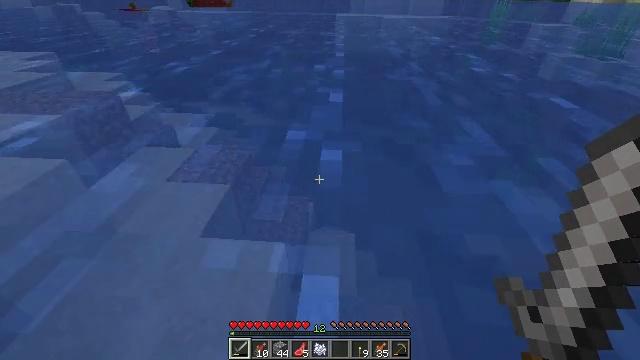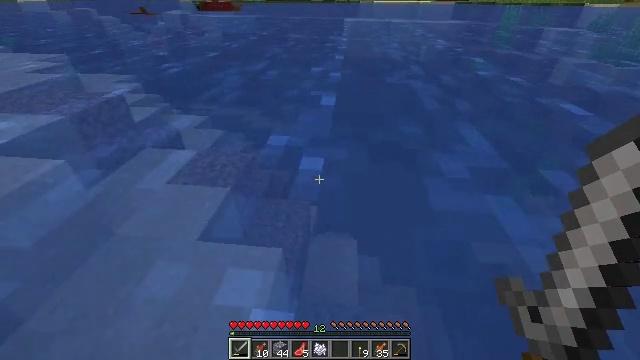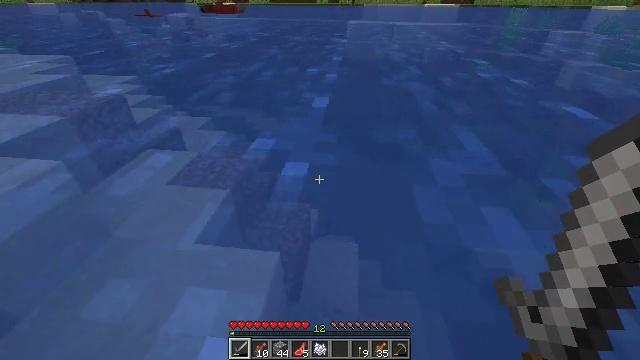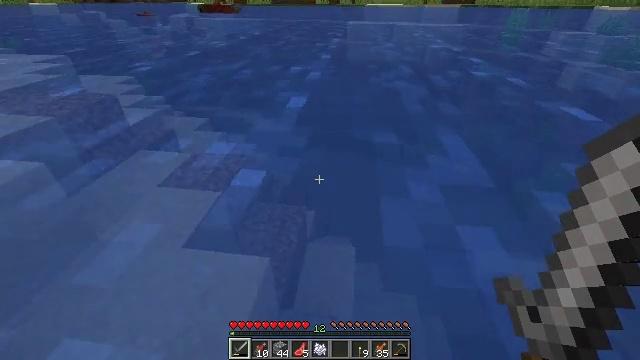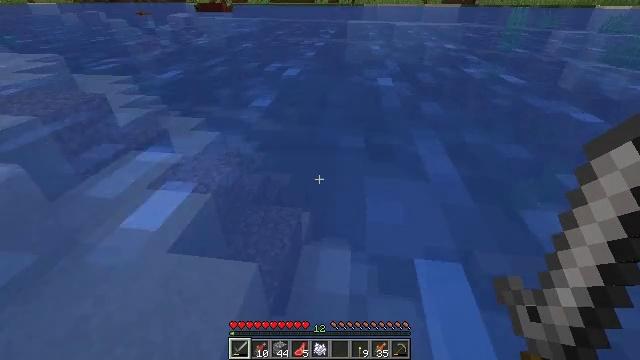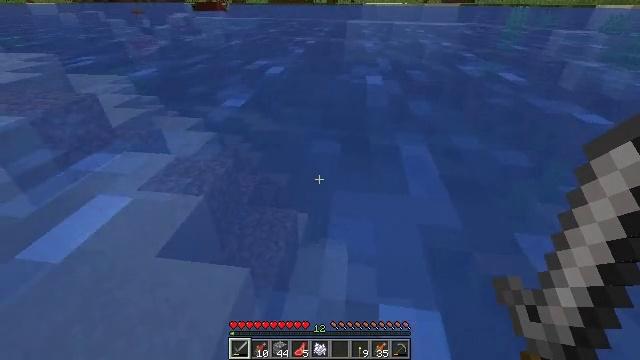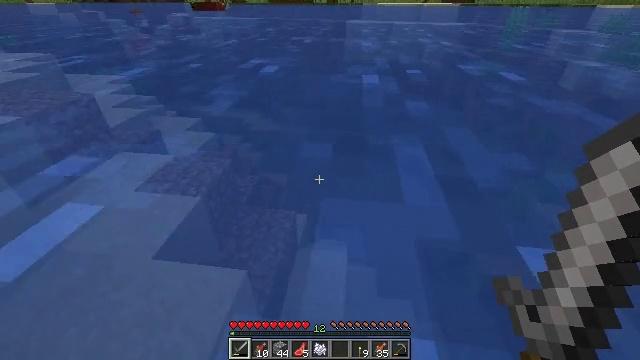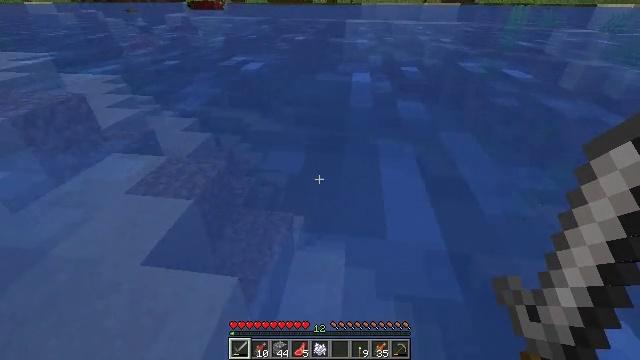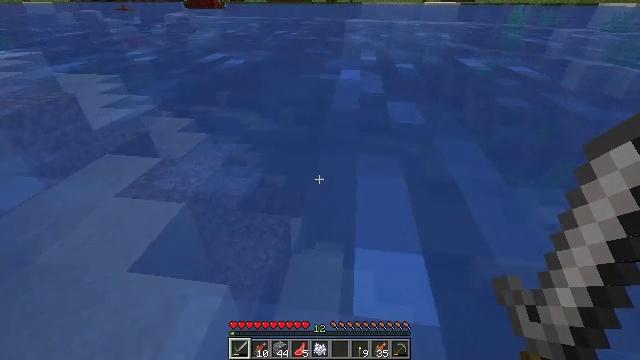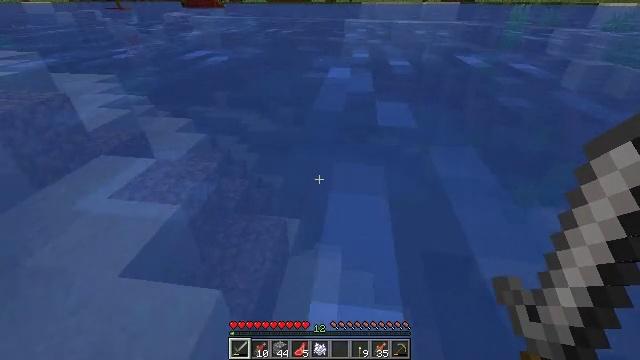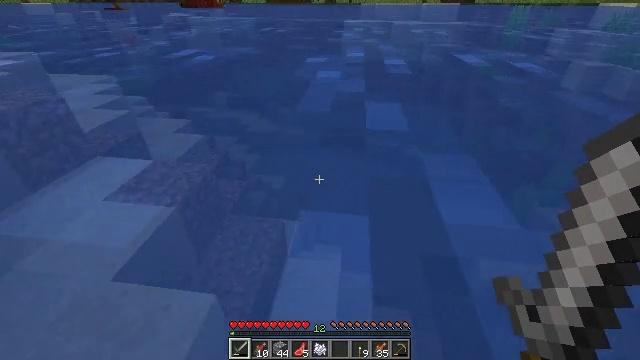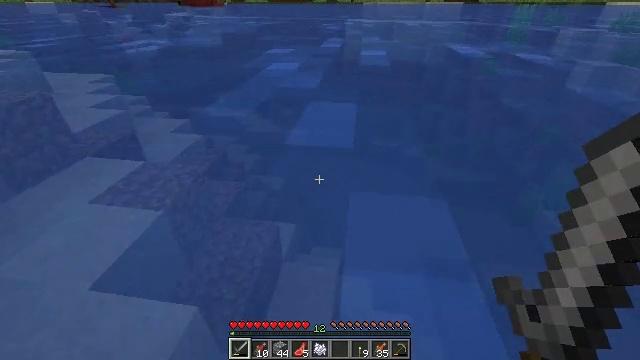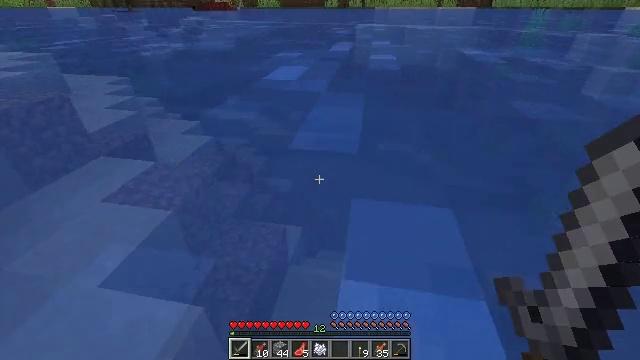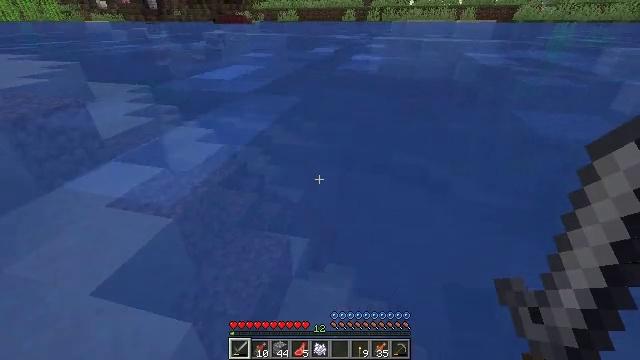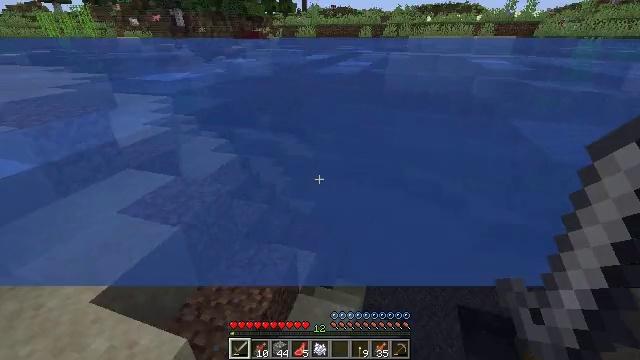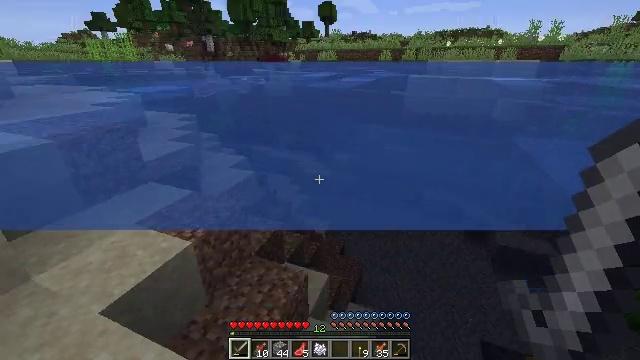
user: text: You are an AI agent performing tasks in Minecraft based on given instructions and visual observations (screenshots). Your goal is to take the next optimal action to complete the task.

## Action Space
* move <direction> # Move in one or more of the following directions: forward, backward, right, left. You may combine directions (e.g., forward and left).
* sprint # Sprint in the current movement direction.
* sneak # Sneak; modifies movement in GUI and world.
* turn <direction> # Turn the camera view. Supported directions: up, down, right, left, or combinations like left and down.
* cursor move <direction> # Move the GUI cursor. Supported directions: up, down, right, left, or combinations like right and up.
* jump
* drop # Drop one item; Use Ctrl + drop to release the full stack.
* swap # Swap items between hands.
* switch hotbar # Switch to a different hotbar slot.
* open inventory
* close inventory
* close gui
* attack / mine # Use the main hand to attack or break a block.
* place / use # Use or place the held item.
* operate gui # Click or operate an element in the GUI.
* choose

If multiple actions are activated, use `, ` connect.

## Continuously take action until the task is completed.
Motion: motion action
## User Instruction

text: Kill aquatic mobs.
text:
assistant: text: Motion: move forward and move right, turn left
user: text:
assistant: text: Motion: move forward and move right
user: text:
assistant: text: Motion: move forward and move right
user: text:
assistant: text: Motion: move forward and move right
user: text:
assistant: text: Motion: move forward
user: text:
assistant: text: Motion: move forward
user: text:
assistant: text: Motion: move forward
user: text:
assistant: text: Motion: move forward and move right
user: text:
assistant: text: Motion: move forward and move right
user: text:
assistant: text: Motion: move forward and move right
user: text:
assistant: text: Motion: move forward and move right
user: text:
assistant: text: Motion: move forward and move right, turn left
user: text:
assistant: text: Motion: move forward and move right, turn left and up
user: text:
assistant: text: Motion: move forward and move right, turn left and up
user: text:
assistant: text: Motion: move forward and move right, turn left and up
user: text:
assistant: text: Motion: move forward and move right, turn left and up
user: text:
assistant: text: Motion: move forward and move right, turn left and up
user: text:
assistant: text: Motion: move forward, turn left and up
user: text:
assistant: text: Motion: move forward, turn left and up
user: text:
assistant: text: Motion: move forward, turn left and up
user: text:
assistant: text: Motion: move forward
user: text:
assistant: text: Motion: move forward, sprint, turn up
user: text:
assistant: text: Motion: move forward, sprint
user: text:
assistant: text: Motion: move forward, sprint
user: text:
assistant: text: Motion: move forward, sprint
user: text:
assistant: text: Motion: move forward, sprint
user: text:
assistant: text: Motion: move forward
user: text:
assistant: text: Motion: move forward, turn up
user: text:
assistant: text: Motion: move forward
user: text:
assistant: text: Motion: move forward